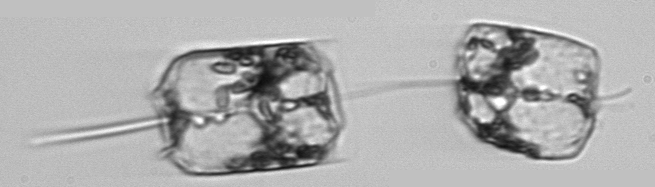
Label: Ditylum_brightwellii